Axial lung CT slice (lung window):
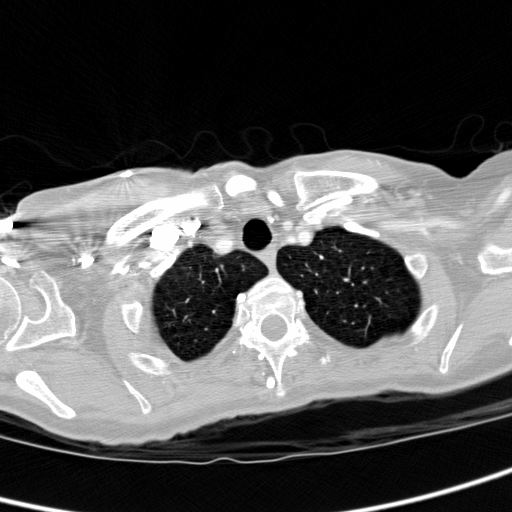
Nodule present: no